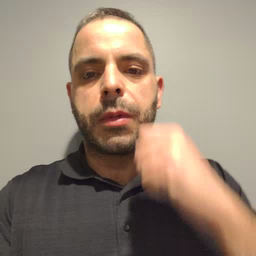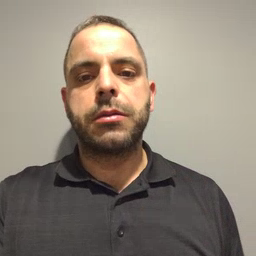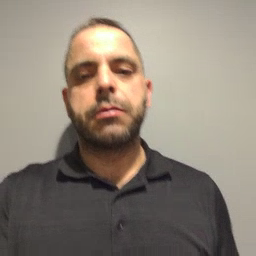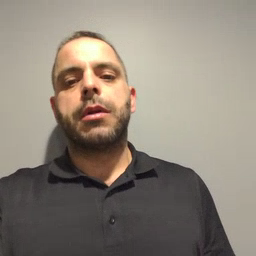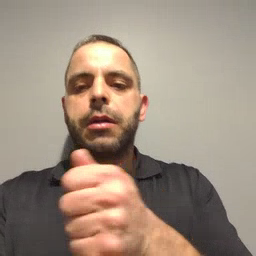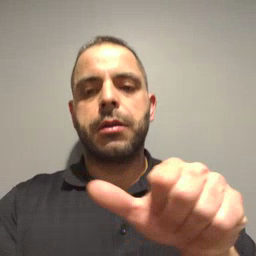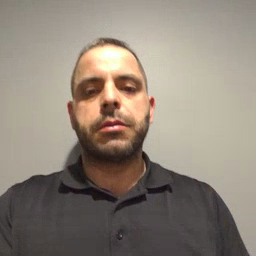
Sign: any